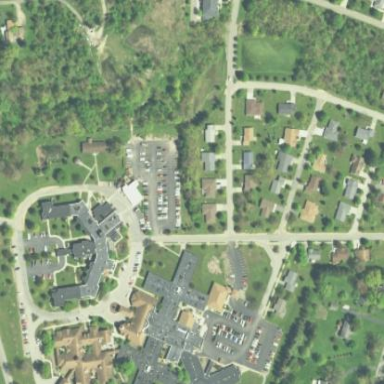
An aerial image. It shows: Nursing home building.